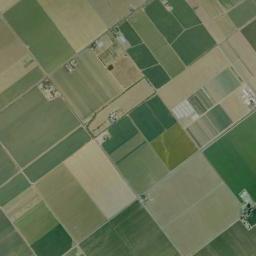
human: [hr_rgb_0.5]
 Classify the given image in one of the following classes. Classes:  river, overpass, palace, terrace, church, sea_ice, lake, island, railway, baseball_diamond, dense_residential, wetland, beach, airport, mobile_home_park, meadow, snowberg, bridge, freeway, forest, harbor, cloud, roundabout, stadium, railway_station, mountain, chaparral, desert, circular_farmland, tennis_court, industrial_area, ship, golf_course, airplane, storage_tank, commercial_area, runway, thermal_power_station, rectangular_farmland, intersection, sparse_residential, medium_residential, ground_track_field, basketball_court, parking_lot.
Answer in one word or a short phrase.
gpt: rectangular_farmland